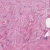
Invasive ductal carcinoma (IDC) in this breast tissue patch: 1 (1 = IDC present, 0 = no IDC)